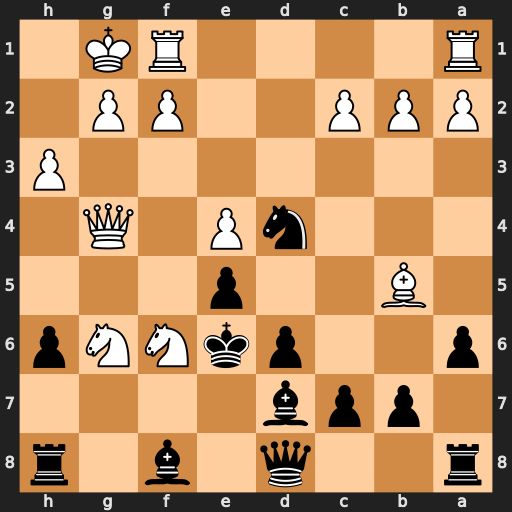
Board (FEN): r2q1b1r/1ppb4/p2pkNNp/1B2p3/3nP1Q1/7P/PPP2PP1/R4RK1
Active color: b
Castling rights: -
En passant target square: -
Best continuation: Kxf6 Bxd7 h5 Qd1 Kxg6